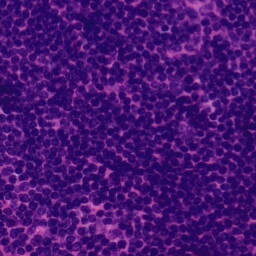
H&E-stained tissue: Tonsil